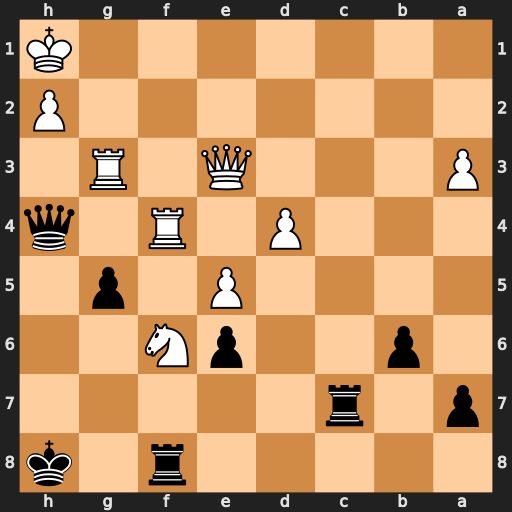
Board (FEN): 5r1k/p1r5/1p2pN2/4P1p1/3P1R1q/P3Q1R1/7P/7K
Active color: b
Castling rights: -
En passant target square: -
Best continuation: gxf4 Rh3 Rc1+ Qxc1 Qxh3